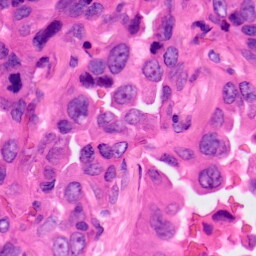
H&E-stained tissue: Lung